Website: bh-photo
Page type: payment
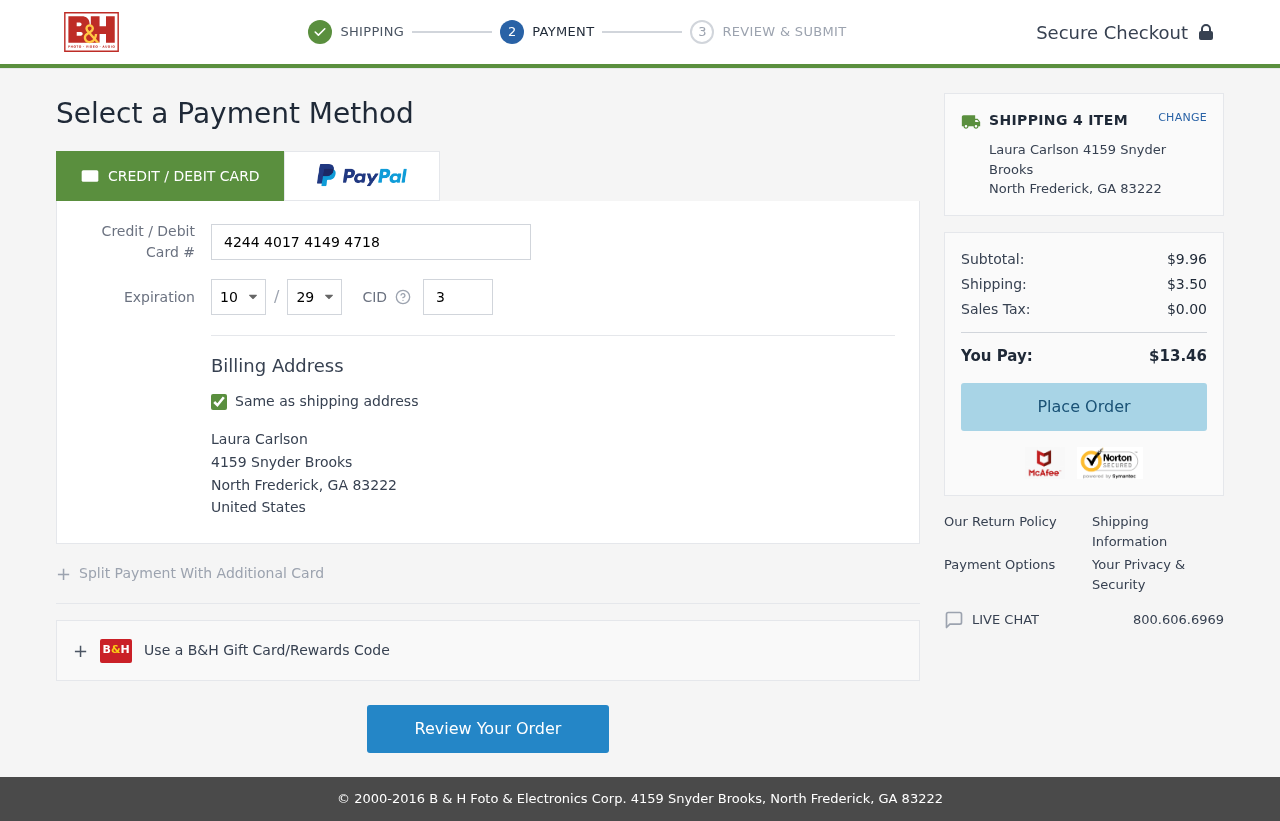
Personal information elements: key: PII_CARD_CVV
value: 310
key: PII_CARD_EXPIRY_MONTH
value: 10
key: PII_CARD_EXPIRY_YEAR
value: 29
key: PII_CARD_NUMBER
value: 4244 4017 4149 4718
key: PII_CITY
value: North Frederick
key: PII_COUNTRY
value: United States
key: PII_FULLNAME
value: Laura Carlson
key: PII_POSTCODE
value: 83222
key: PII_STATE_ABBR
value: GA
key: PII_STREET
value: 4159 Snyder Brooks
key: PII_FULLNAME2
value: Laura Carlson
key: PII_STREET2
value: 4159 Snyder Brooks
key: PII_CITY2
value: North Frederick
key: PII_STATE_ABBR2
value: GA
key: PII_POSTCODE2
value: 83222
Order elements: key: ORDER_NUM_ITEMS
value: SHIPPING 4 ITEM
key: ORDER_SUBTOTAL
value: $9.96
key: ORDER_SHIPPING_COST
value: $3.50
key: ORDER_TAX
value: $0.00
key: ORDER_TOTAL
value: $13.46